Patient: sex M, age 61
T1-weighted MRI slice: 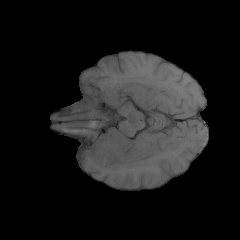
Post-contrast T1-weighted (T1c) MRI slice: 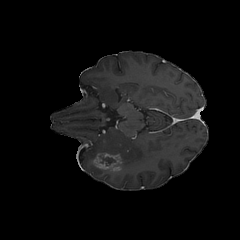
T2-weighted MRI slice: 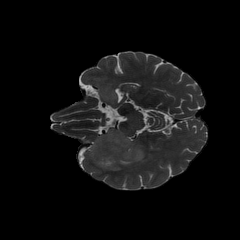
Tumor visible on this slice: yes
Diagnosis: Glioblastoma, IDH-wildtype
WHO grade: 4